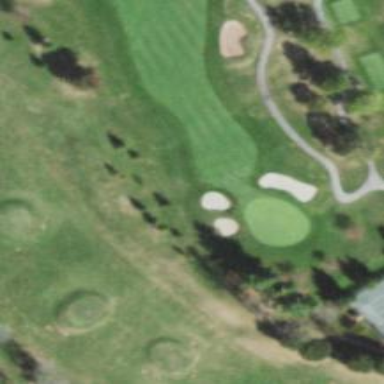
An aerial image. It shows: Golf hole.